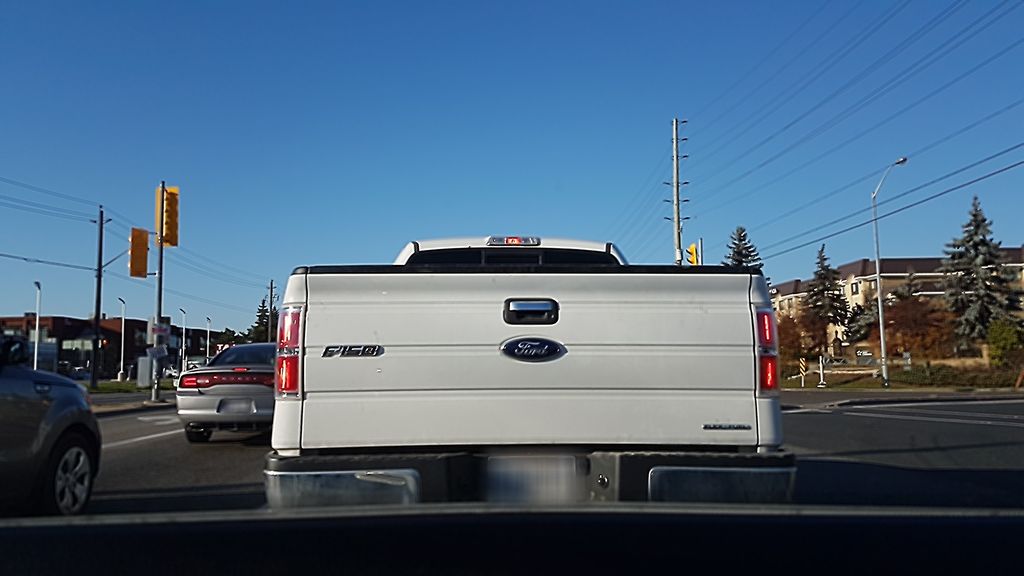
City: toronto